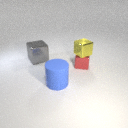
small red metal cube to the right of large blue rubber cylinder